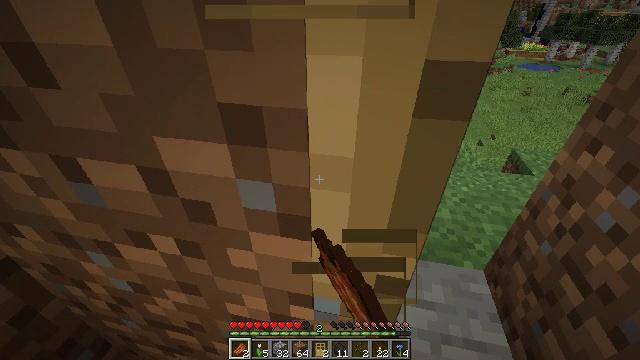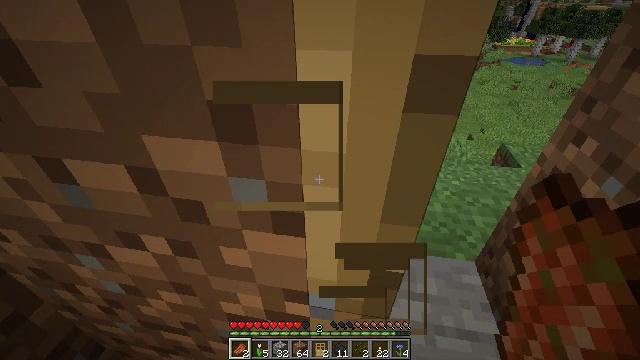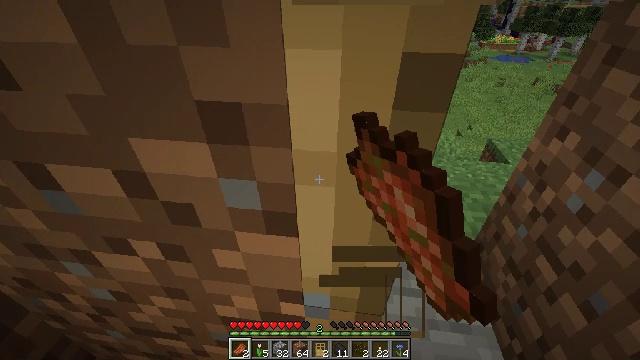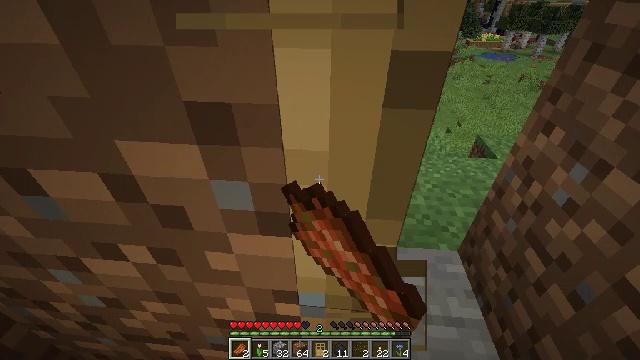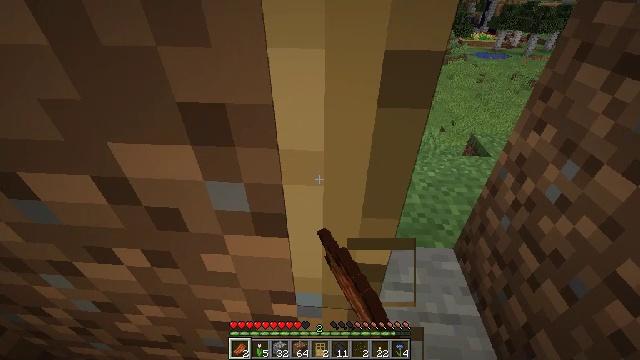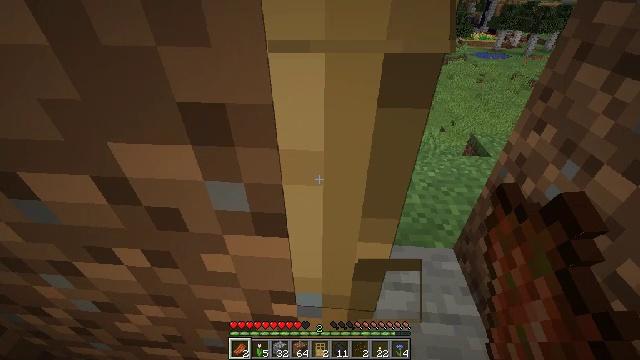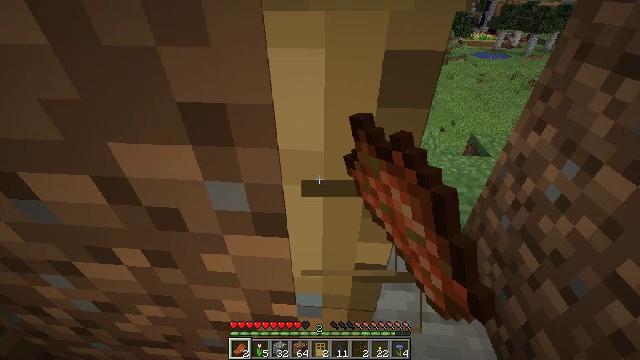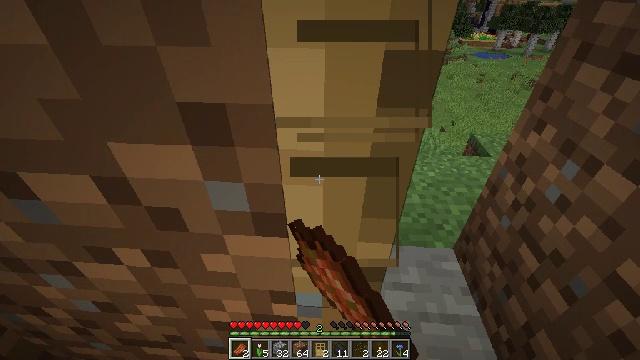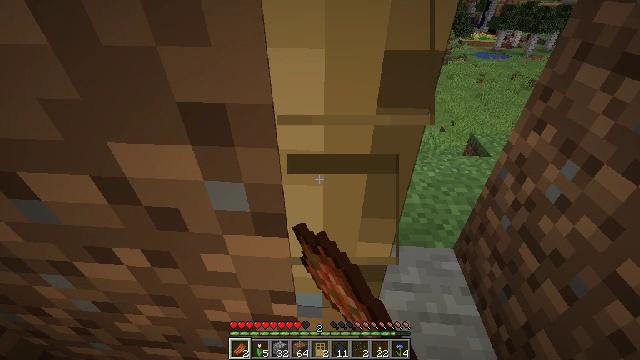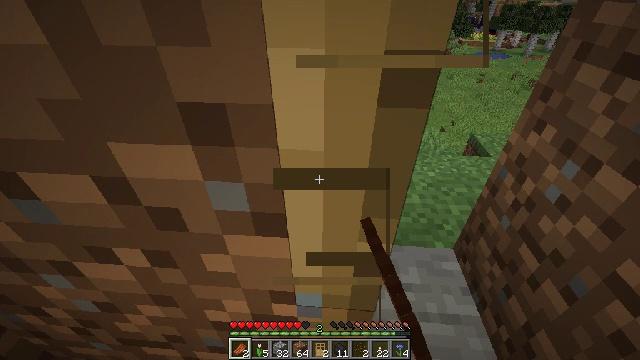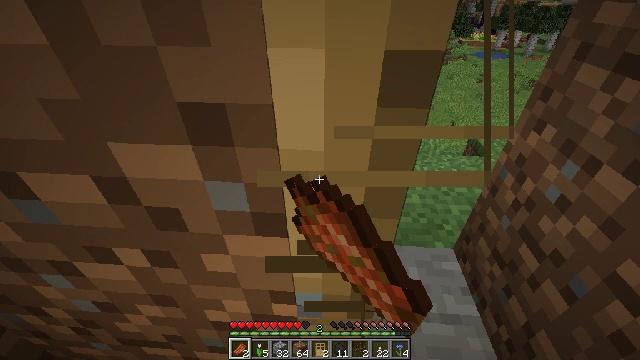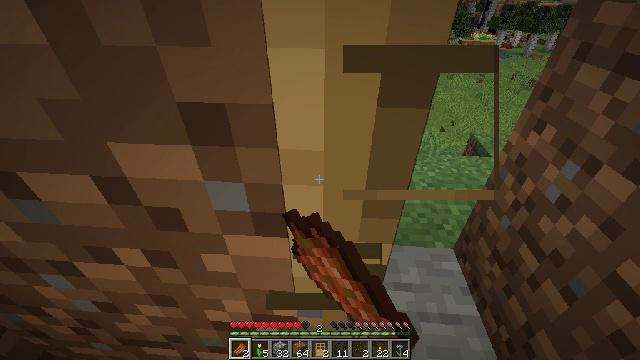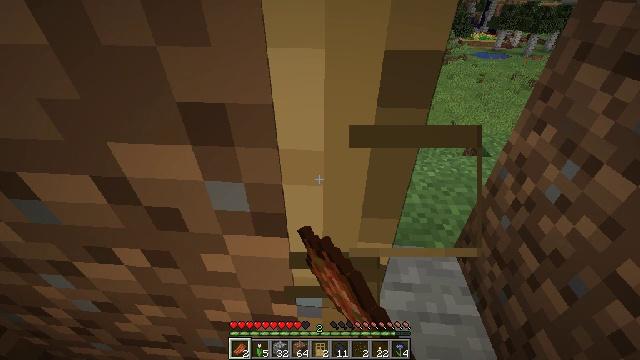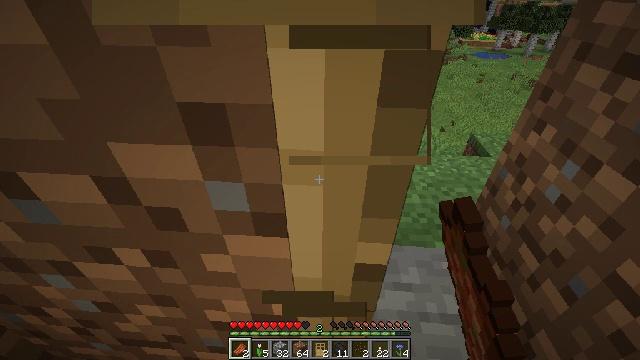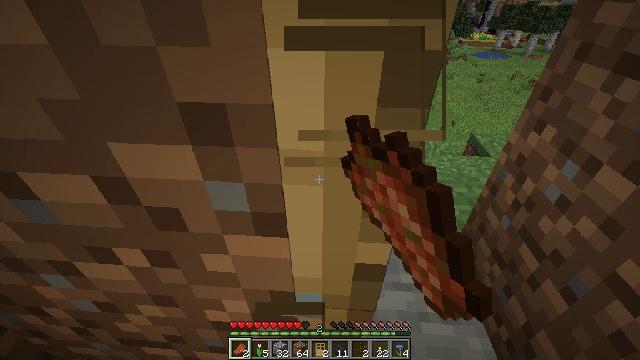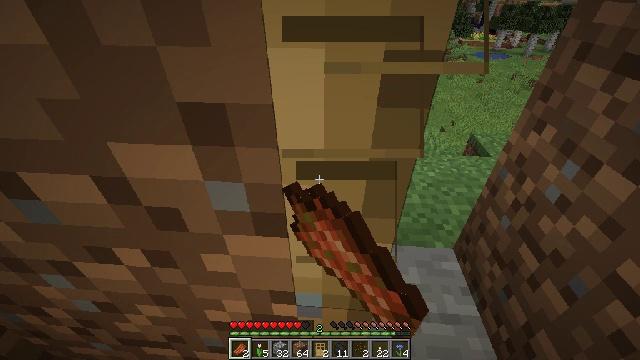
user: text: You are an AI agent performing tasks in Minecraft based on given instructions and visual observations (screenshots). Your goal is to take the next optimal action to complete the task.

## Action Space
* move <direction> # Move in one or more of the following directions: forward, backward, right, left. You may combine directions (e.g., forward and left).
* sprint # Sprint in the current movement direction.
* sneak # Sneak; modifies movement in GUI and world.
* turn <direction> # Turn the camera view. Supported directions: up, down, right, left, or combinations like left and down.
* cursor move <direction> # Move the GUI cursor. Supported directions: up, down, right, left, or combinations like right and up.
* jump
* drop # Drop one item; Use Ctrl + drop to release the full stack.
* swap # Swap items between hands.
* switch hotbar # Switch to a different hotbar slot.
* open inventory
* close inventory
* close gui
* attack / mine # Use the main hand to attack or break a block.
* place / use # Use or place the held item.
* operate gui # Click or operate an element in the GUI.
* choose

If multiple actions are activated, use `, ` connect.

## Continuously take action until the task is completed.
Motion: motion action
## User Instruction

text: Destroy the oak door to retrieve it.
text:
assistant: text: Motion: turn right, attack / mine
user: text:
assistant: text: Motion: turn right, attack / mine
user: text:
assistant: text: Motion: turn right, attack / mine
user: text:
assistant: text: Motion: turn right, attack / mine
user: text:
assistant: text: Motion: attack / mine
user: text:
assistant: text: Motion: attack / mine
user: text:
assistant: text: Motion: attack / mine
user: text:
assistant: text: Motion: attack / mine
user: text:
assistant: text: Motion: attack / mine
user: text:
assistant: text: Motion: attack / mine
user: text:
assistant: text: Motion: attack / mine
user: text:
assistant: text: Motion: attack / mine
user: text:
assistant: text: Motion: attack / mine
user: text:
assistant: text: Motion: attack / mine
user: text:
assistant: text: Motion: attack / mine
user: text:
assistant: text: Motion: attack / mine
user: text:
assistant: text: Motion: attack / mine
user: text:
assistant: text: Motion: attack / mine
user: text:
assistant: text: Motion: attack / mine
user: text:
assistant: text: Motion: attack / mine
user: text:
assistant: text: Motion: attack / mine
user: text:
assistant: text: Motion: attack / mine
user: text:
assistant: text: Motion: attack / mine
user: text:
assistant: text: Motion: attack / mine
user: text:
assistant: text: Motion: attack / mine
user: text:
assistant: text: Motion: attack / mine
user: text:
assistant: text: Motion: attack / mine
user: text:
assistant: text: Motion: attack / mine
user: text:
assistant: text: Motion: attack / mine
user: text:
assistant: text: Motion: attack / mine